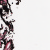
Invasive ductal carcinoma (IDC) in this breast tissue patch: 0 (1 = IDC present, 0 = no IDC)